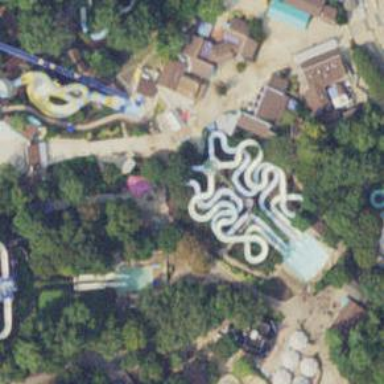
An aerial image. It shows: Water slide attraction.